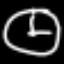
Label: clock